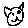
Label: cat